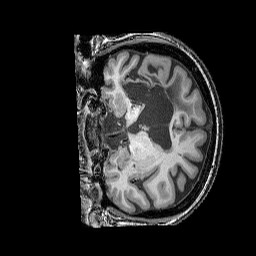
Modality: T1w
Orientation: coronal
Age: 31
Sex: female
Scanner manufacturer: siemens
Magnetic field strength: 3 T
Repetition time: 2.25 s
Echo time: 0.00411 s